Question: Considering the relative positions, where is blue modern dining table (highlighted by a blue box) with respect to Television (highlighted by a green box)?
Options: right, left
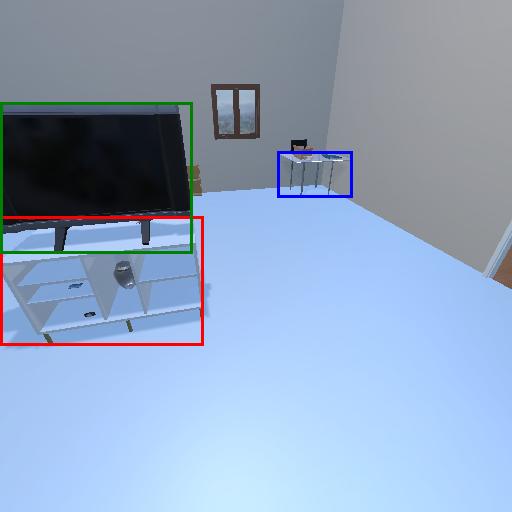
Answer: right